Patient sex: M
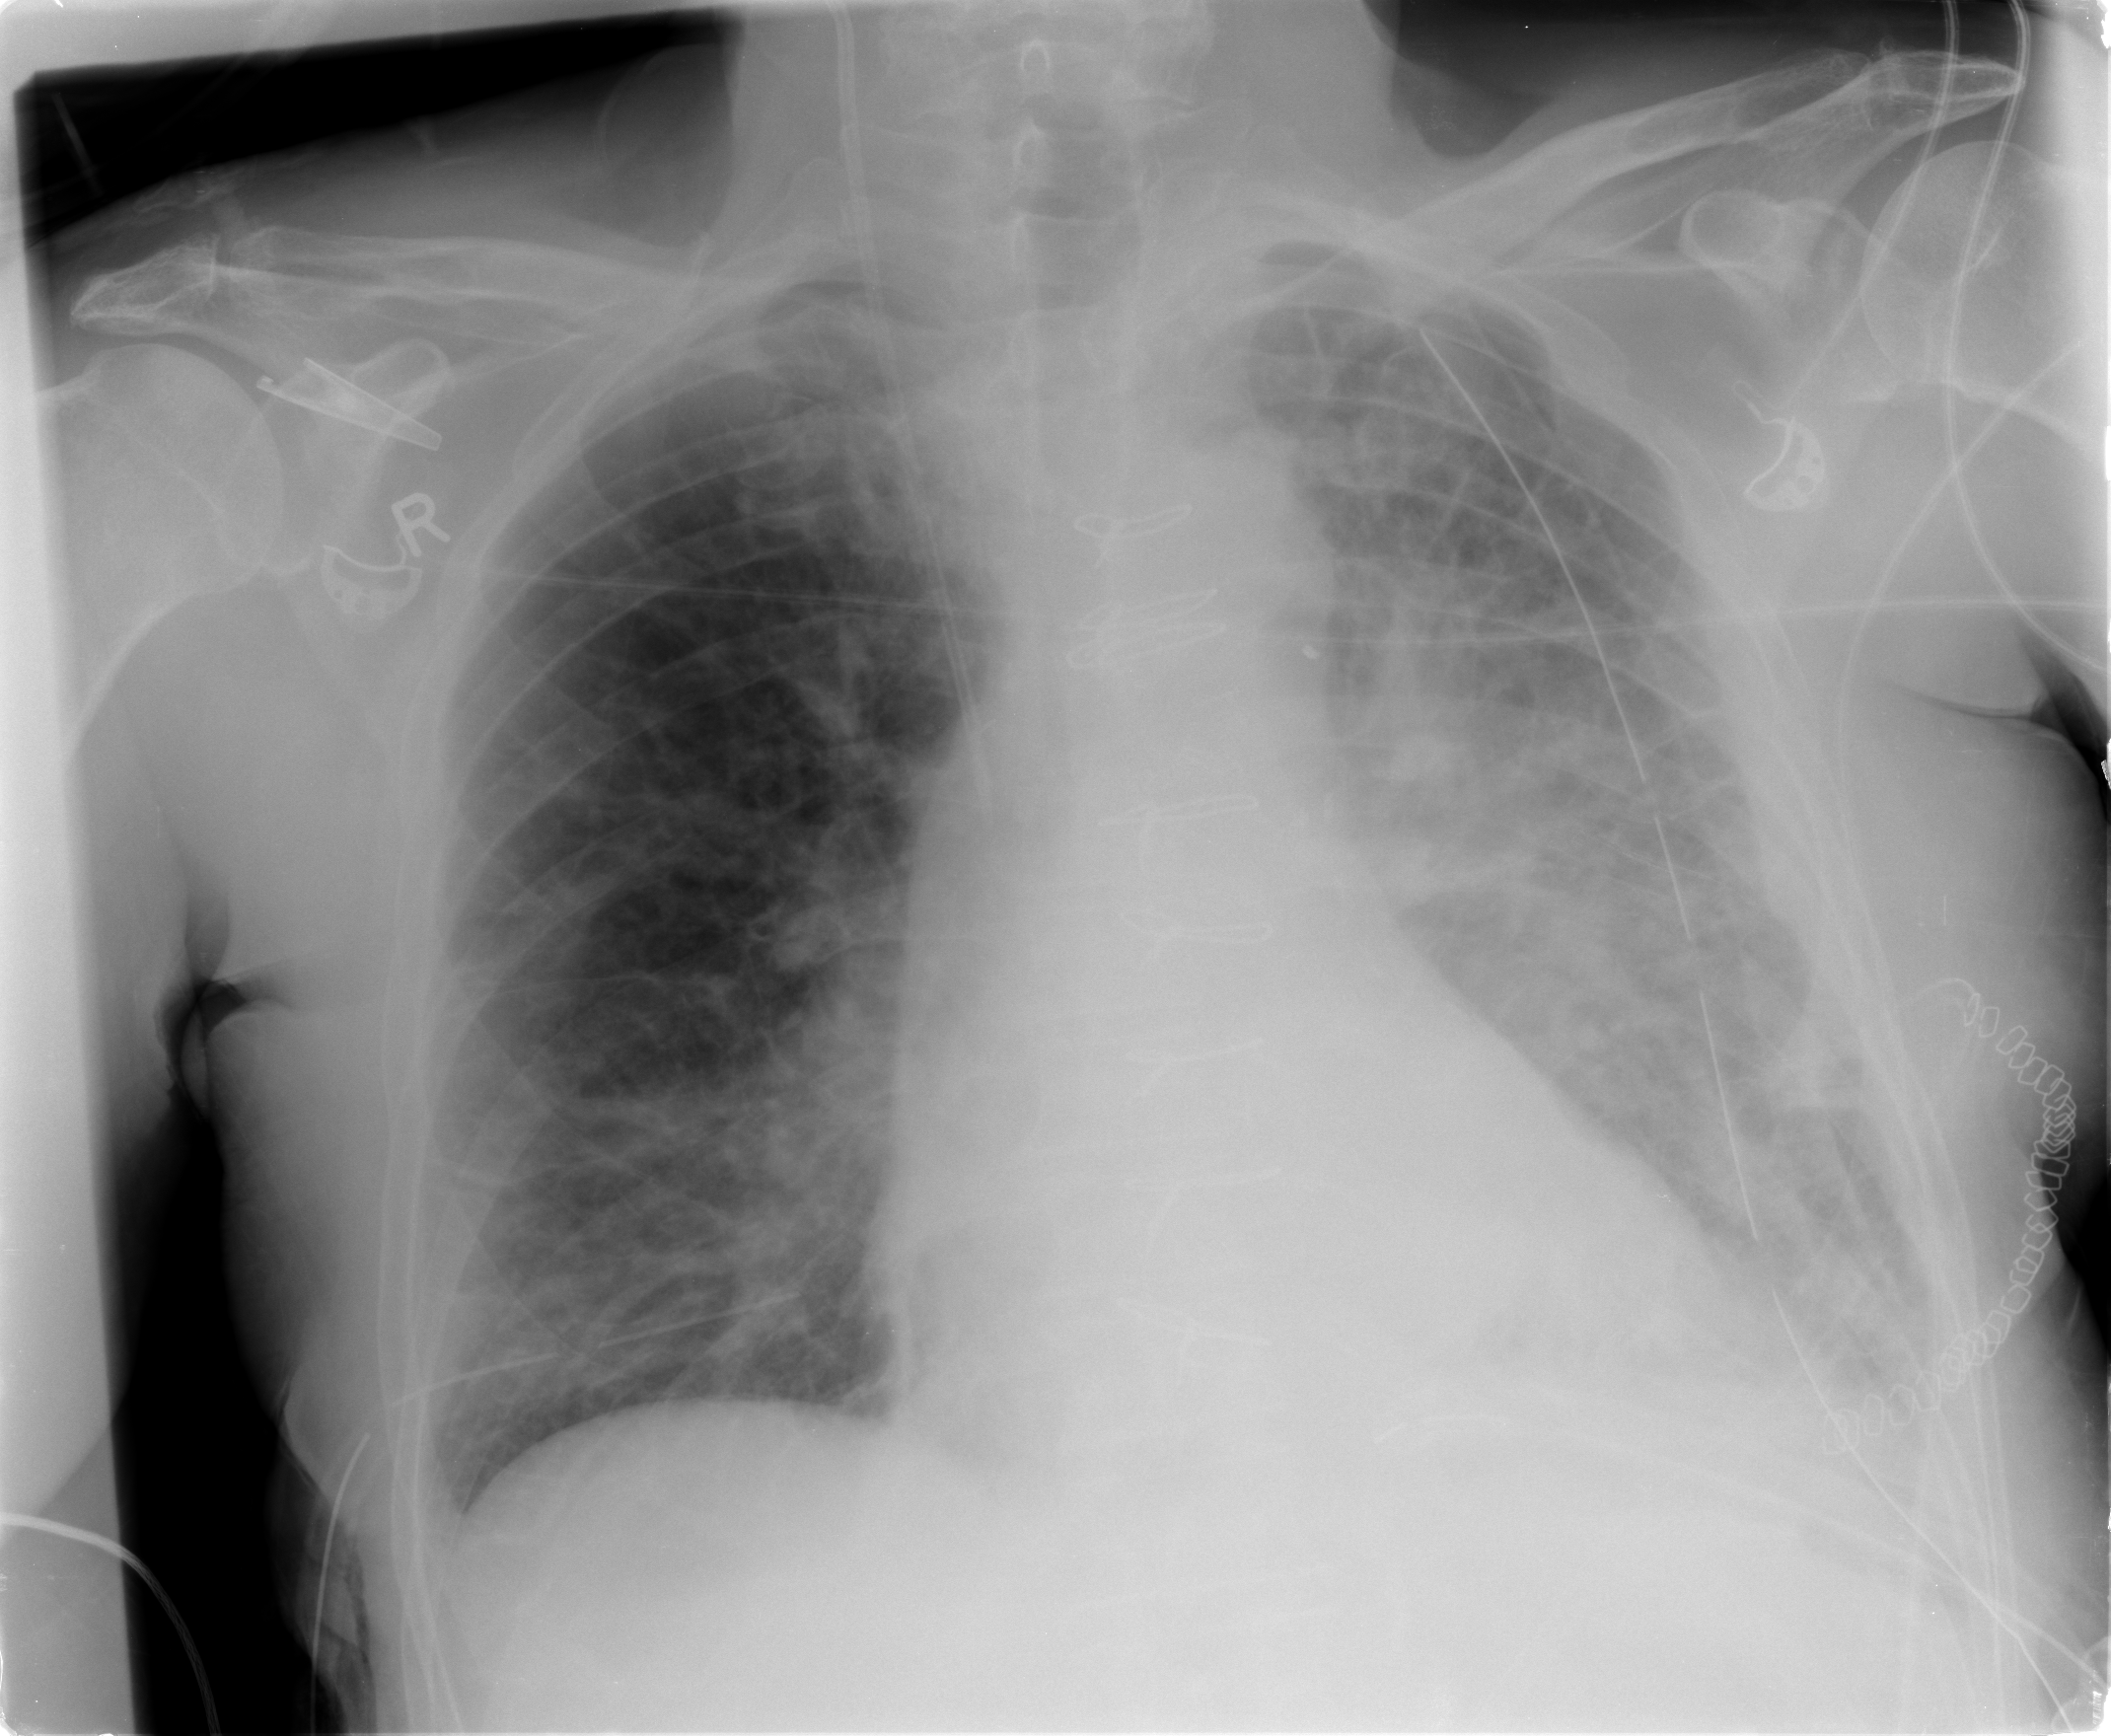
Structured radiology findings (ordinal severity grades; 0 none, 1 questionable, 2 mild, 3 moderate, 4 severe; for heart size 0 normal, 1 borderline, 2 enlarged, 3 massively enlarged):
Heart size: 2
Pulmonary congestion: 2
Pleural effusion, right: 0
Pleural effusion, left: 2
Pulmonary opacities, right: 2
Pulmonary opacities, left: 3
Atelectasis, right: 2
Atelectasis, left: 3